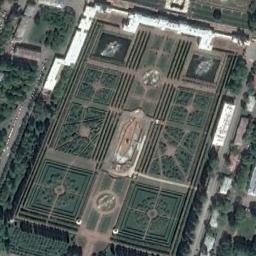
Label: palace